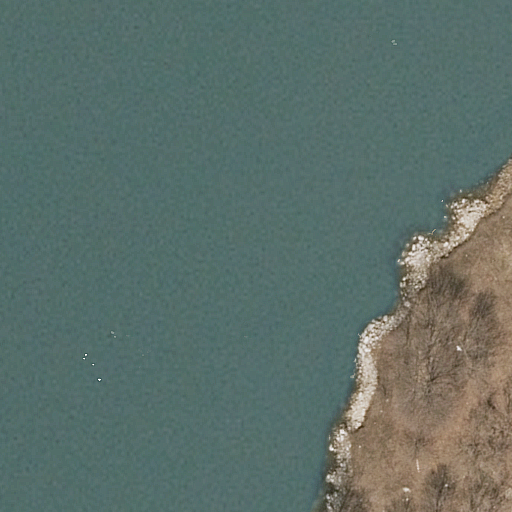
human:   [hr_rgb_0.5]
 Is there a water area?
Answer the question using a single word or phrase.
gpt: yes

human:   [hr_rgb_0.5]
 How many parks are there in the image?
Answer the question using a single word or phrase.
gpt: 1

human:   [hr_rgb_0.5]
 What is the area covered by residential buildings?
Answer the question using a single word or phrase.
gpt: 0m2

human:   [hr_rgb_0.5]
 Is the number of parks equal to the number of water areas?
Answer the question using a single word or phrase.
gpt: yes

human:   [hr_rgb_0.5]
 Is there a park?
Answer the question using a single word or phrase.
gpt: yes

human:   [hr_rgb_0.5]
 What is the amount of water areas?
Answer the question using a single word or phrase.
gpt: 1

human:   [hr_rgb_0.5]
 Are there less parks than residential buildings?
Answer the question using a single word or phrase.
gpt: no

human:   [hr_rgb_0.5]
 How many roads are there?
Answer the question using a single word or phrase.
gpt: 0

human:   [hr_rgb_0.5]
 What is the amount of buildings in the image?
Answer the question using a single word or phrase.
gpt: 0

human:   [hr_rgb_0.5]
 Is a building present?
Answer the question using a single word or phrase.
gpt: no

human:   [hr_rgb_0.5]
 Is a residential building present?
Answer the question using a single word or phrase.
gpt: no

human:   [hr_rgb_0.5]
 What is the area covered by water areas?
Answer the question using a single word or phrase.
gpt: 8787m2

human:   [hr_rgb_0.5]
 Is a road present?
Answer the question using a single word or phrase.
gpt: no

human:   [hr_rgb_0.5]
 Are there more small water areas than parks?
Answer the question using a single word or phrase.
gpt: no

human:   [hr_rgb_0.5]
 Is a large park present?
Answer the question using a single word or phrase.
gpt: yes

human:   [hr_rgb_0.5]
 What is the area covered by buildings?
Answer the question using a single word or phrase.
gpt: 0m2

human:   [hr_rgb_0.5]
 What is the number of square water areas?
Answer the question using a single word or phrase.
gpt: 0

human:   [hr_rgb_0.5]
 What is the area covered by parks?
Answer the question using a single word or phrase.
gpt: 2763m2

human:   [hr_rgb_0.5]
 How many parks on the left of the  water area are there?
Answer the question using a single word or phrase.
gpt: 0

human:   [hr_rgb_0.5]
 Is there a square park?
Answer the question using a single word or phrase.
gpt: no

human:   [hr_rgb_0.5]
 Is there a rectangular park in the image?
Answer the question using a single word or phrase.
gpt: no

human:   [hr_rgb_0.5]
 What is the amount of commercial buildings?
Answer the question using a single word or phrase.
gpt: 0

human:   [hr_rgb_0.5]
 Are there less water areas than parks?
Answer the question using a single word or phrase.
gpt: no

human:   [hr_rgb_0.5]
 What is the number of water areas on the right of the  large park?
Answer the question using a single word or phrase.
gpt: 0

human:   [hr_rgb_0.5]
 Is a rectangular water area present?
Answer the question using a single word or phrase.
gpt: no

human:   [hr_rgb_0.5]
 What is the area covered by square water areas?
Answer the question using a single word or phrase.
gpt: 0m2

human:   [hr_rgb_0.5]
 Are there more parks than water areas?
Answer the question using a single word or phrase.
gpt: no

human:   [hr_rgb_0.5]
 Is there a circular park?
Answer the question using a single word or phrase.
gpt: no

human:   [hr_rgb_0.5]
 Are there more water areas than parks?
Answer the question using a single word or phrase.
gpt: no

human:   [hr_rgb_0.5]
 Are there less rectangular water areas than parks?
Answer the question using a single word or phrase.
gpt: yes

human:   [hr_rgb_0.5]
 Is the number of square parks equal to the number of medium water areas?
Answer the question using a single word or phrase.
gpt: yes

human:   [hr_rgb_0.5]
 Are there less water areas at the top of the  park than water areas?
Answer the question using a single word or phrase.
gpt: no

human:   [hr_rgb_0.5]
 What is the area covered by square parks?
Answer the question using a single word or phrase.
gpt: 0m2

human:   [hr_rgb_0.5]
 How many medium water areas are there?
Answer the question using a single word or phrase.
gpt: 0

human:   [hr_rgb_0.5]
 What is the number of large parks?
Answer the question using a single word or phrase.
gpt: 1

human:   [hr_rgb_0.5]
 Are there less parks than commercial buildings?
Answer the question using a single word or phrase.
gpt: no

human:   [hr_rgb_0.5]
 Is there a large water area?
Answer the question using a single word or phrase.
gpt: yes

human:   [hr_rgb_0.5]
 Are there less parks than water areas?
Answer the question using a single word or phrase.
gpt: no

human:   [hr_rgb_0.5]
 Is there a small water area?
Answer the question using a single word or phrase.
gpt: no

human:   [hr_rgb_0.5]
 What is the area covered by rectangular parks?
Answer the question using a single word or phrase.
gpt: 0m2

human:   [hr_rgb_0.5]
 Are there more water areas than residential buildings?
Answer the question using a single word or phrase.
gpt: yes

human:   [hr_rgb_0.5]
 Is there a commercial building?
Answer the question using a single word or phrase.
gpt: no

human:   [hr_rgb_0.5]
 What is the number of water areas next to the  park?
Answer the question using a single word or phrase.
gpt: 1

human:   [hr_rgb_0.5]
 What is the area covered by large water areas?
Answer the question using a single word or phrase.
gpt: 8787m2

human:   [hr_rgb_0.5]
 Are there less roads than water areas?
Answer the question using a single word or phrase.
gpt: yes

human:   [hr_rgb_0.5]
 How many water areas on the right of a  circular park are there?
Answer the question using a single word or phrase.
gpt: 0

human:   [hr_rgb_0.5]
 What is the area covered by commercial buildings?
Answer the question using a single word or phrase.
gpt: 0m2

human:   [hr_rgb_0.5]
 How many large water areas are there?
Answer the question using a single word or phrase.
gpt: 1

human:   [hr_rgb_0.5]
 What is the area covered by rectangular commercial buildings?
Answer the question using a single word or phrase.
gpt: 0m2

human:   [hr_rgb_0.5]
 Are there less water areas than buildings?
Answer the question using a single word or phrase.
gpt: no

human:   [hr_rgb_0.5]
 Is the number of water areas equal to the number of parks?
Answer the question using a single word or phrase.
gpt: yes

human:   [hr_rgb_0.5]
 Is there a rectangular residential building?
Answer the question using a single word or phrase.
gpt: no

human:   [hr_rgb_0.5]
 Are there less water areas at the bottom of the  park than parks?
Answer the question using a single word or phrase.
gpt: yes

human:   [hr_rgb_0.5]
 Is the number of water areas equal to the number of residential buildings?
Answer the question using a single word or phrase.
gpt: no

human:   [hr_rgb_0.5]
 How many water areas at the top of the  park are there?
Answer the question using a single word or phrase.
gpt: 1

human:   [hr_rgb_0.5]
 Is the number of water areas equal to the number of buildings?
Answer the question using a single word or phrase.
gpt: no

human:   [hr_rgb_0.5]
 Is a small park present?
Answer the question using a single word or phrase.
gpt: no

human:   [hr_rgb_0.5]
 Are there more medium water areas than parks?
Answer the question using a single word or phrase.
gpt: no

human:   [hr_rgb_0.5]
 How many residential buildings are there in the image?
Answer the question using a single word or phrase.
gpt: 0

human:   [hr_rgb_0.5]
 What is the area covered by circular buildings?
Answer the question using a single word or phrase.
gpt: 0m2

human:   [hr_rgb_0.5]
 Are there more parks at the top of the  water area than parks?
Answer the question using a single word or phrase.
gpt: no

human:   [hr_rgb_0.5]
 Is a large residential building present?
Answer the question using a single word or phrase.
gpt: no

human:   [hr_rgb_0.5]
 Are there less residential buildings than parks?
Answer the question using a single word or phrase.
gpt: yes

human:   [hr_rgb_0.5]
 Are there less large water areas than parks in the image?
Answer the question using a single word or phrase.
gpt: no